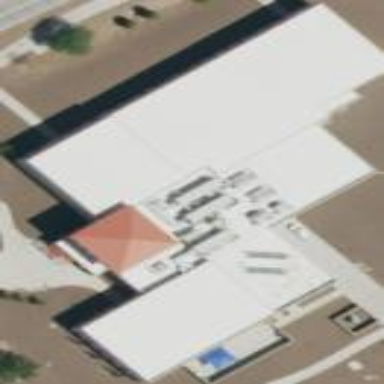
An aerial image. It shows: Fitness center building.